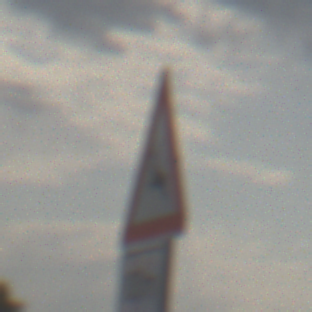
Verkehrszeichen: WildwechselRechts
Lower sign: Entfernungsangaben1
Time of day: Midday
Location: Outdoor (Nature)
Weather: PartlyCloudy
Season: NotSpecified
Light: Natural